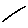
Label: line